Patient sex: M
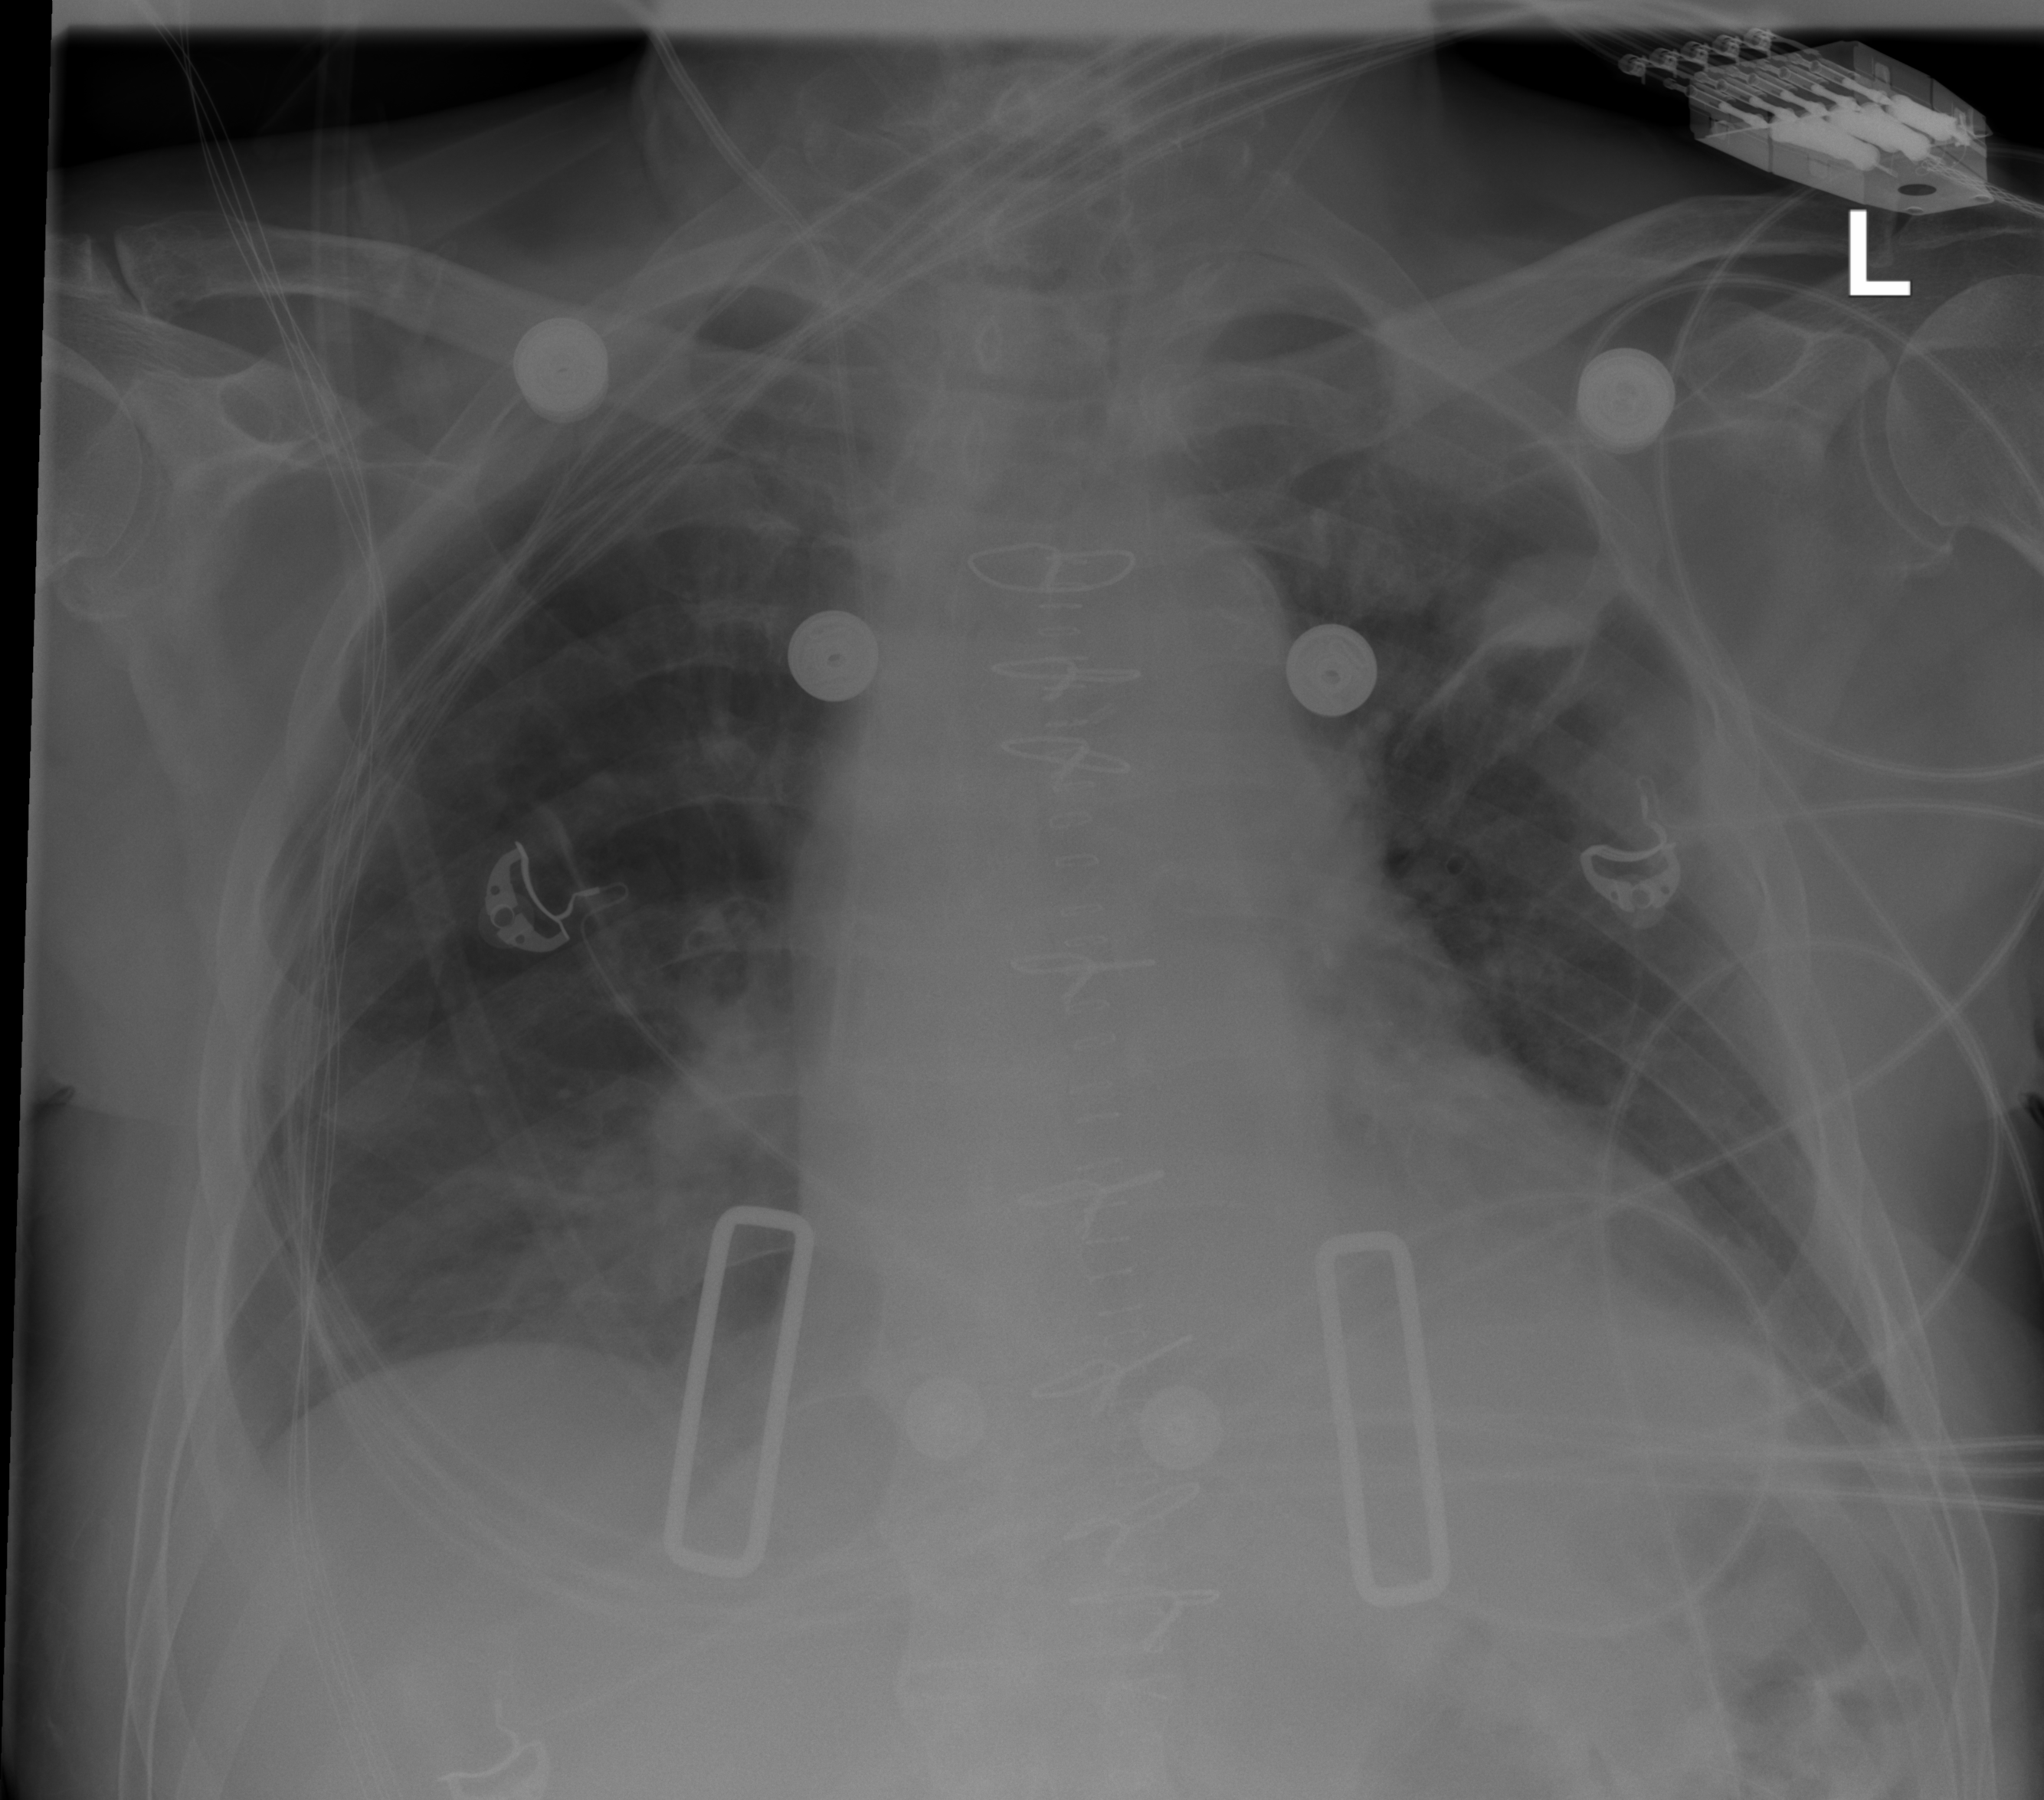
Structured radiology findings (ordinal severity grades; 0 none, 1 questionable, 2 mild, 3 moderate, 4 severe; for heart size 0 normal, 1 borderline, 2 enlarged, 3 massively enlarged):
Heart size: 0
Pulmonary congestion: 0
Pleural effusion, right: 0
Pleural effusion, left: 1
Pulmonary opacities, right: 0
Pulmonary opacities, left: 0
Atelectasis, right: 1
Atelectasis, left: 2